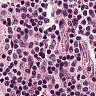
Metastatic tissue present: no